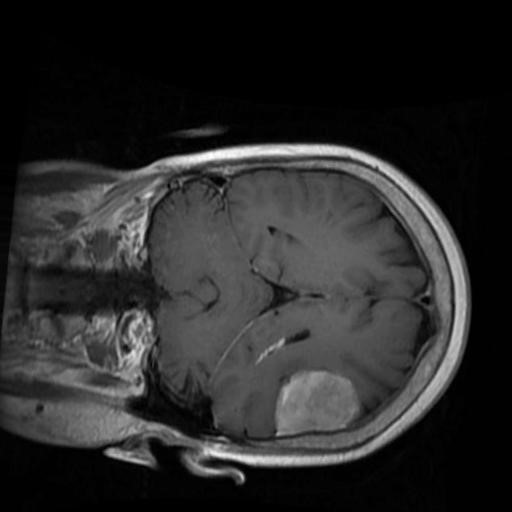
Label: brain_menin